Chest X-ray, PA view. Patient: 36 years old, sex M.
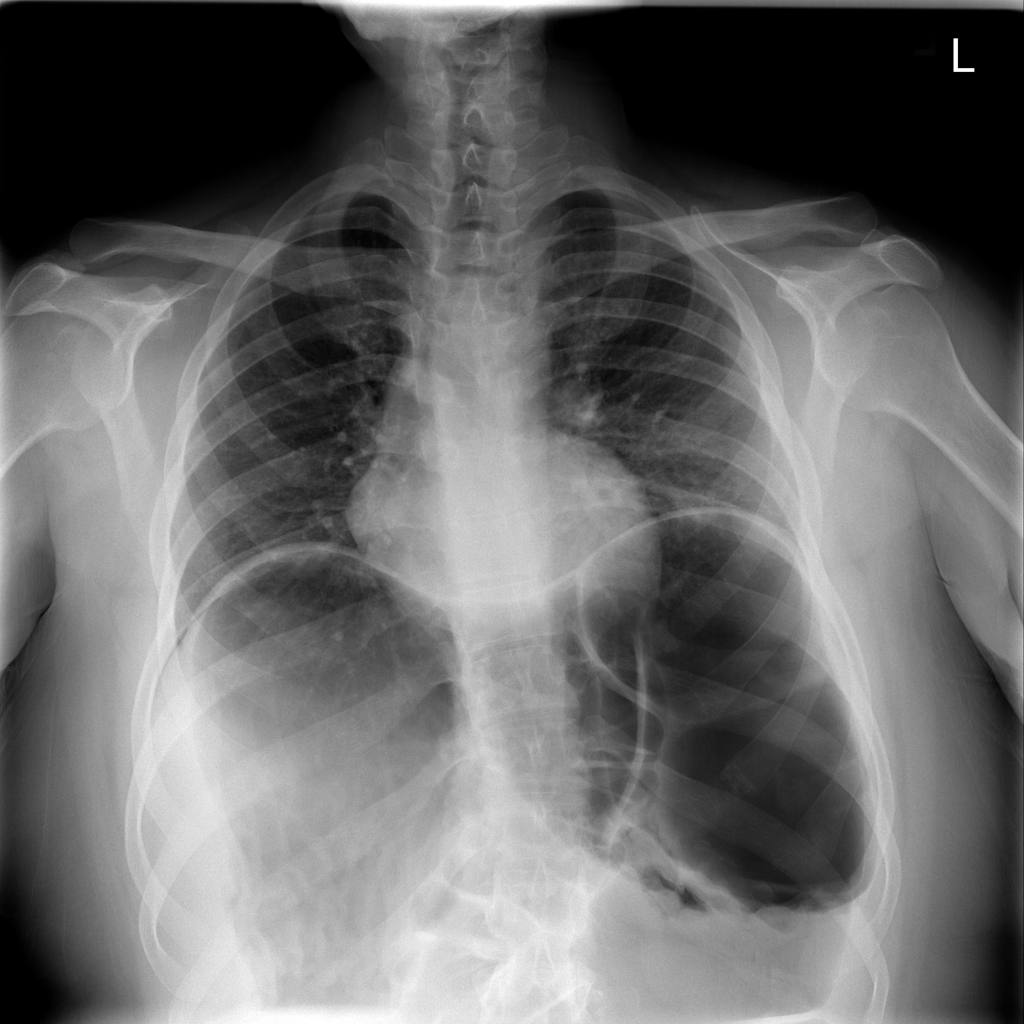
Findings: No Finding